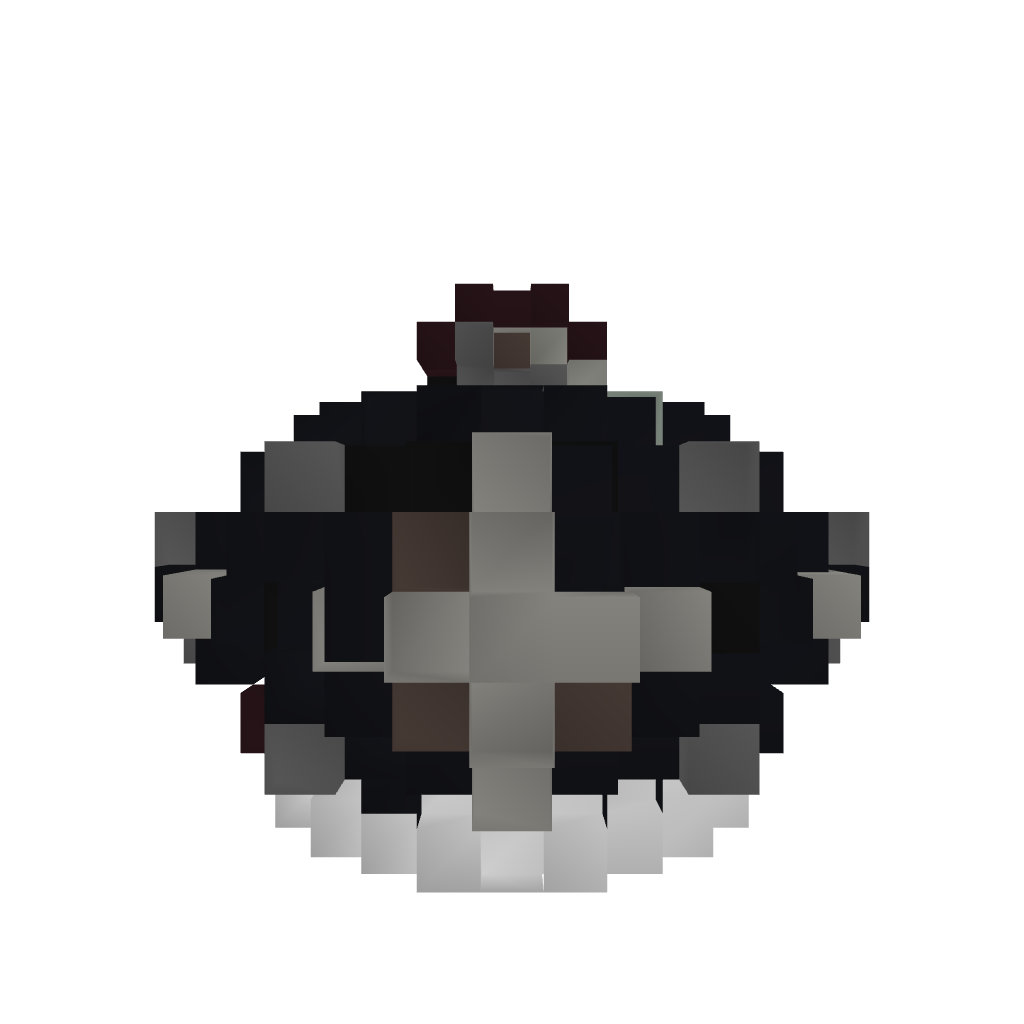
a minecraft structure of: Working Air Warship and Fighters - Trident Submersible Fighter Tender